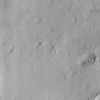
Label: not_dusty